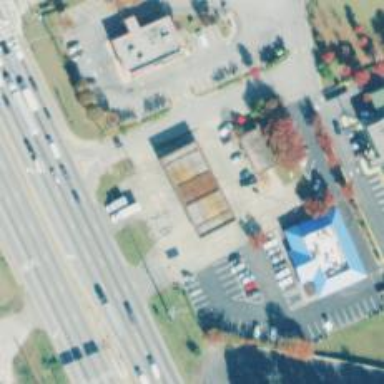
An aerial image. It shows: Car rental facility.